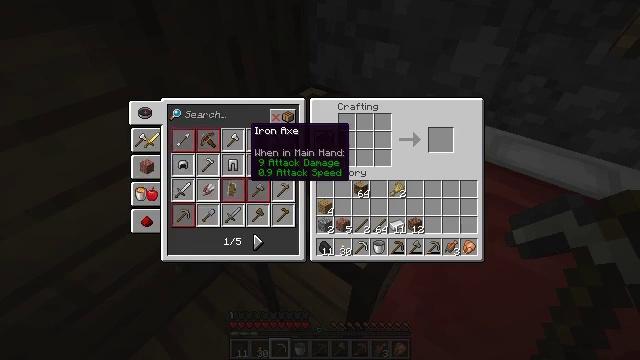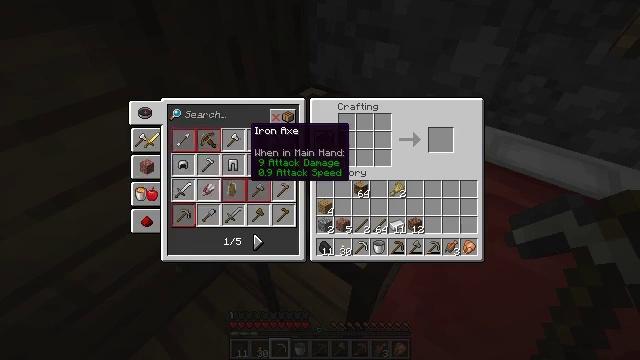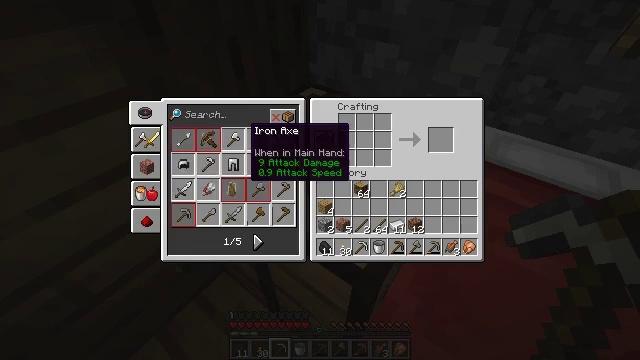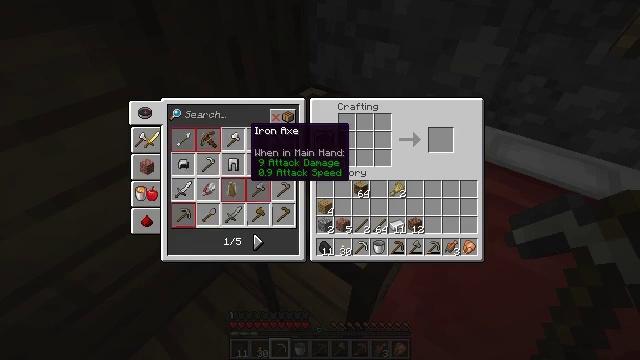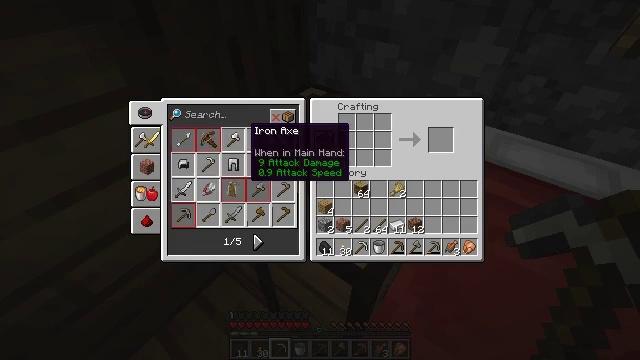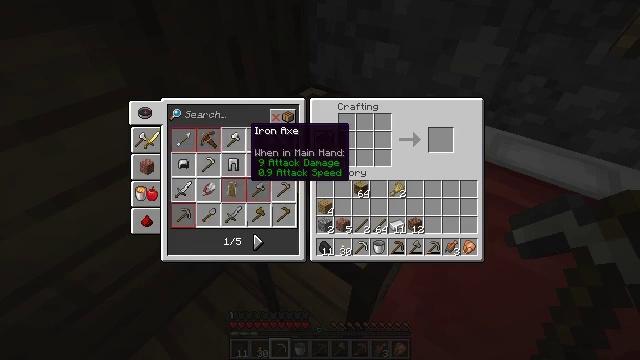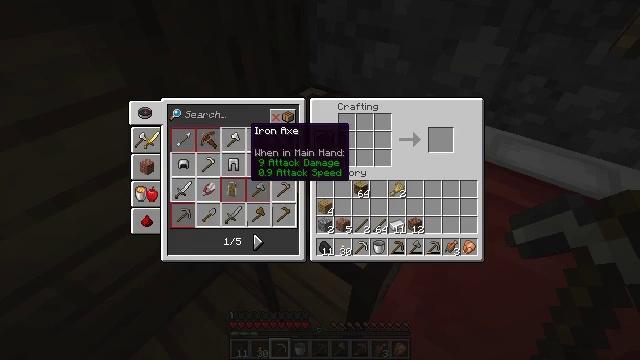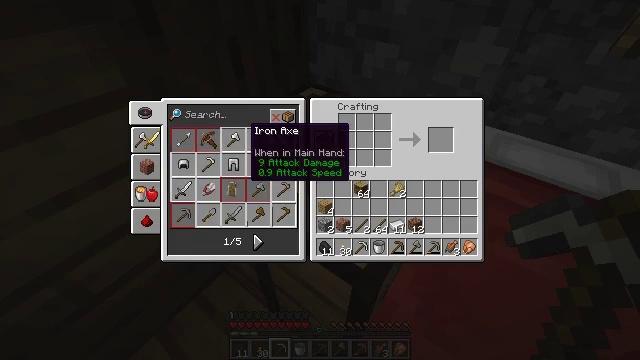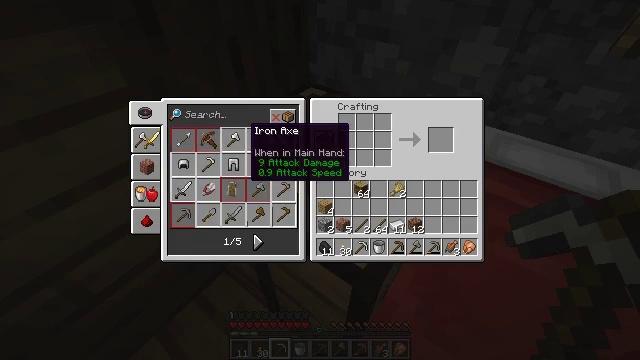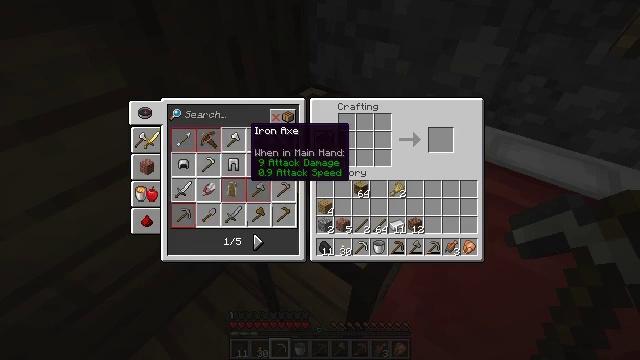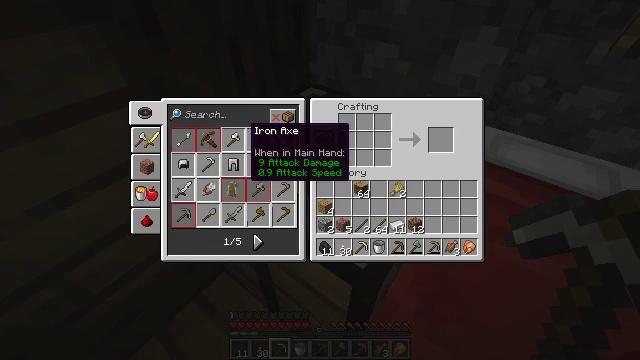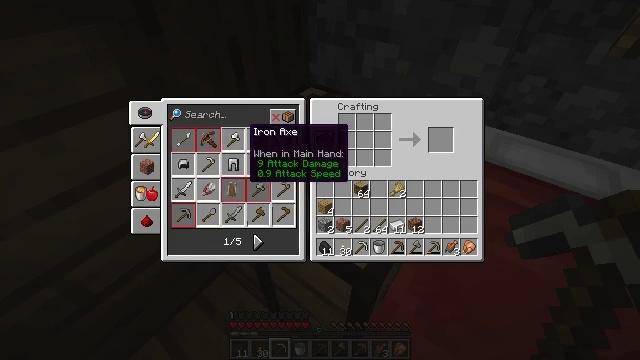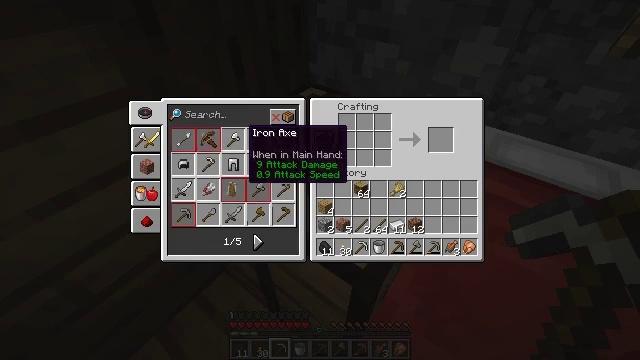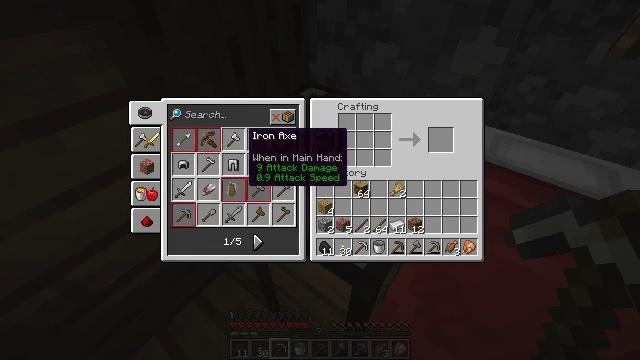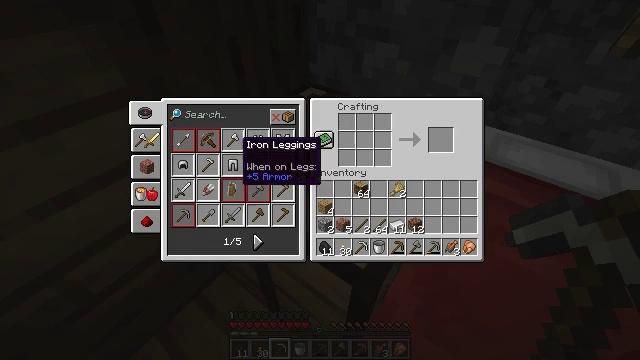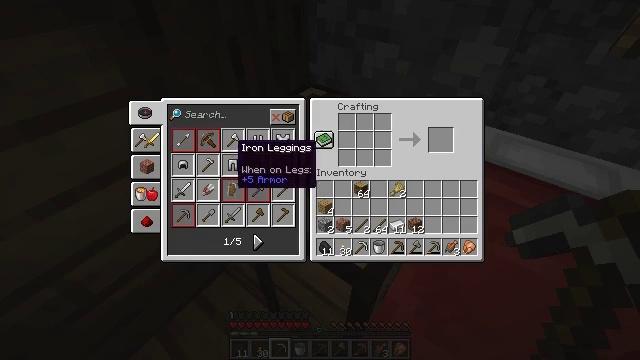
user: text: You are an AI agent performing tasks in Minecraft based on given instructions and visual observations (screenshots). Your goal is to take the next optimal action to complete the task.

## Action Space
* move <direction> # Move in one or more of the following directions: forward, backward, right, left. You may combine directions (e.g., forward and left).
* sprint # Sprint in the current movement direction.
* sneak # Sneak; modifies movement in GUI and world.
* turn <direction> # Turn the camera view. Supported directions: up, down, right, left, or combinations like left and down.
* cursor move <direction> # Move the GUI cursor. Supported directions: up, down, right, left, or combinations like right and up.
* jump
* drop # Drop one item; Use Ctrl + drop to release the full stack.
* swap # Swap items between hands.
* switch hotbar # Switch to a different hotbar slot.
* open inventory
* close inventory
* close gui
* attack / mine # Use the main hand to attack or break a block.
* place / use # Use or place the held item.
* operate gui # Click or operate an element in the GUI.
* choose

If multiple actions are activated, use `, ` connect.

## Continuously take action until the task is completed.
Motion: motion action
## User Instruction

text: Make sure to place iron ingots correctly to craft an iron chestplate.
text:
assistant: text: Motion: operate gui
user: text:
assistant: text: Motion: no_op
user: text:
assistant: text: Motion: no_op
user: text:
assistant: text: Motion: no_op
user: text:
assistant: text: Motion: no_op
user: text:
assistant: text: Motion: no_op
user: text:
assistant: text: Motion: no_op
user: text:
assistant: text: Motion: no_op
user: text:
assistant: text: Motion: no_op
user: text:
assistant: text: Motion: no_op
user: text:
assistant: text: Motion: no_op
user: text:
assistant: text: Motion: no_op
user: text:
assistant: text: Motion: no_op
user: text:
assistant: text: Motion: cursor move down
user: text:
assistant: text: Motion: no_op
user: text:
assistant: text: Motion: no_op
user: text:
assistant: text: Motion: no_op
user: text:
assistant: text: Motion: no_op
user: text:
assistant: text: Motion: no_op
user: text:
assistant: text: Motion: no_op
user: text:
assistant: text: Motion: no_op
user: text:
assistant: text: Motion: no_op
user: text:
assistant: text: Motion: no_op
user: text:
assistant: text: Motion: no_op
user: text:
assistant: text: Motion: no_op
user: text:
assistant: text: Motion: cursor move right and down
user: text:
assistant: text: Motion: cursor move right and down
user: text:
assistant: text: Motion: cursor move right and down
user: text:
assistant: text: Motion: no_op
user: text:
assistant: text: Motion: no_op